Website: macys
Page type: customer-info-address
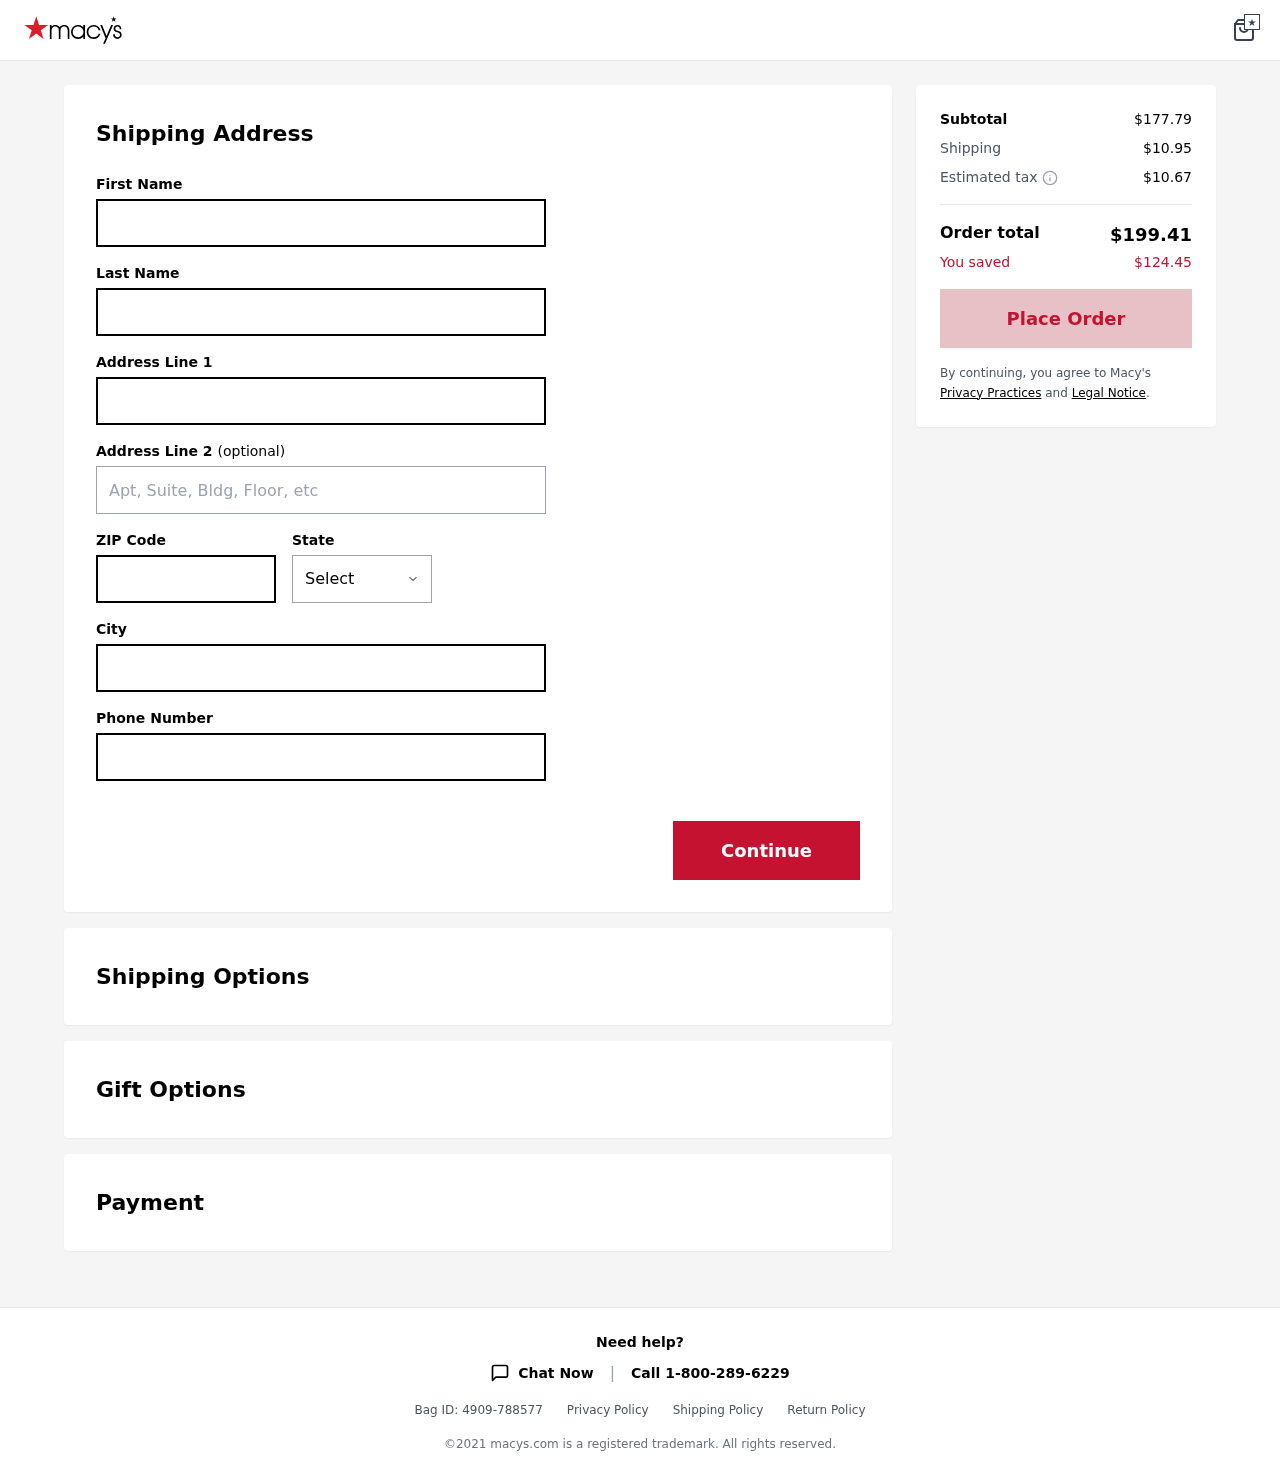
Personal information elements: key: PII_CITY
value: Floreschester
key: PII_FIRSTNAME
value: Kayla
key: PII_LASTNAME
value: Williams
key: PII_PHONE
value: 8306005890
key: PII_POSTCODE
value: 25541
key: PII_STATE
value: DC
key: PII_STREET
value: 231 Amanda Run Suite 705
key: PII_STREET2
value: Apt. 589
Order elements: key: ORDER_SUBTOTAL
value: $177.79
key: ORDER_SHIPPING_COST
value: $10.95
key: ORDER_TAX
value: $10.67
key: ORDER_TOTAL
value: $199.41
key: ORDER_SAVINGS
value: $124.45